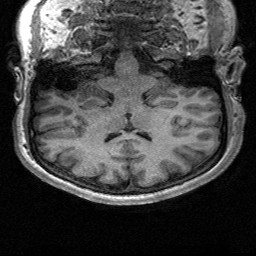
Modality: T1w
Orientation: sagittal